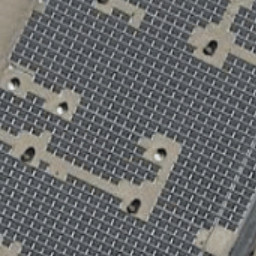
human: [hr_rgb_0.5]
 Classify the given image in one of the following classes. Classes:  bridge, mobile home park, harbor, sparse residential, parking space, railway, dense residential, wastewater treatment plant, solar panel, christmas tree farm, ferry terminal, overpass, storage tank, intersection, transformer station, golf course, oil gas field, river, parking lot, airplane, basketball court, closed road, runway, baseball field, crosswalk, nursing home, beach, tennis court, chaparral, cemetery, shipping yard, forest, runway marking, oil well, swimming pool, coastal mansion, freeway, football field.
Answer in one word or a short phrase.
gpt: solar panel